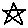
Label: star